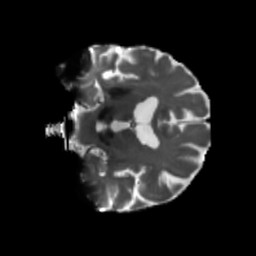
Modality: T2w
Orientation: coronal
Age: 68
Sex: male
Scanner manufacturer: siemens
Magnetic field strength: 3 T
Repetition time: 5.47 s
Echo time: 0.0854 s